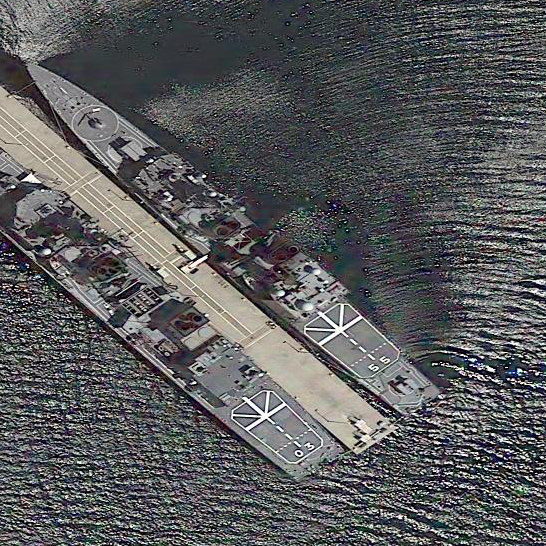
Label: Asagiri-class_destroyer